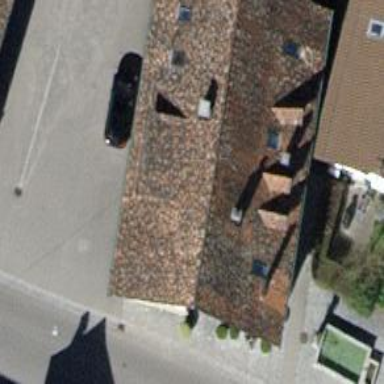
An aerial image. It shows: Semi-detached house with gabled roof.